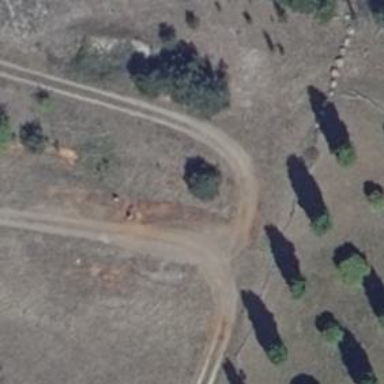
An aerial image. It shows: Gravel track of grade3 type.